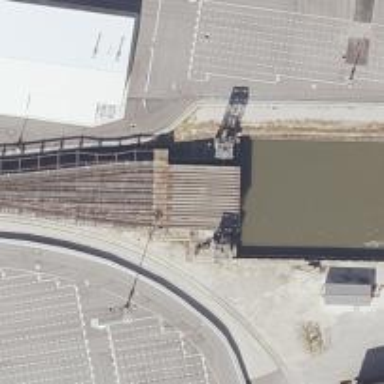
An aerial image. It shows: Ferry terminal with railway access.